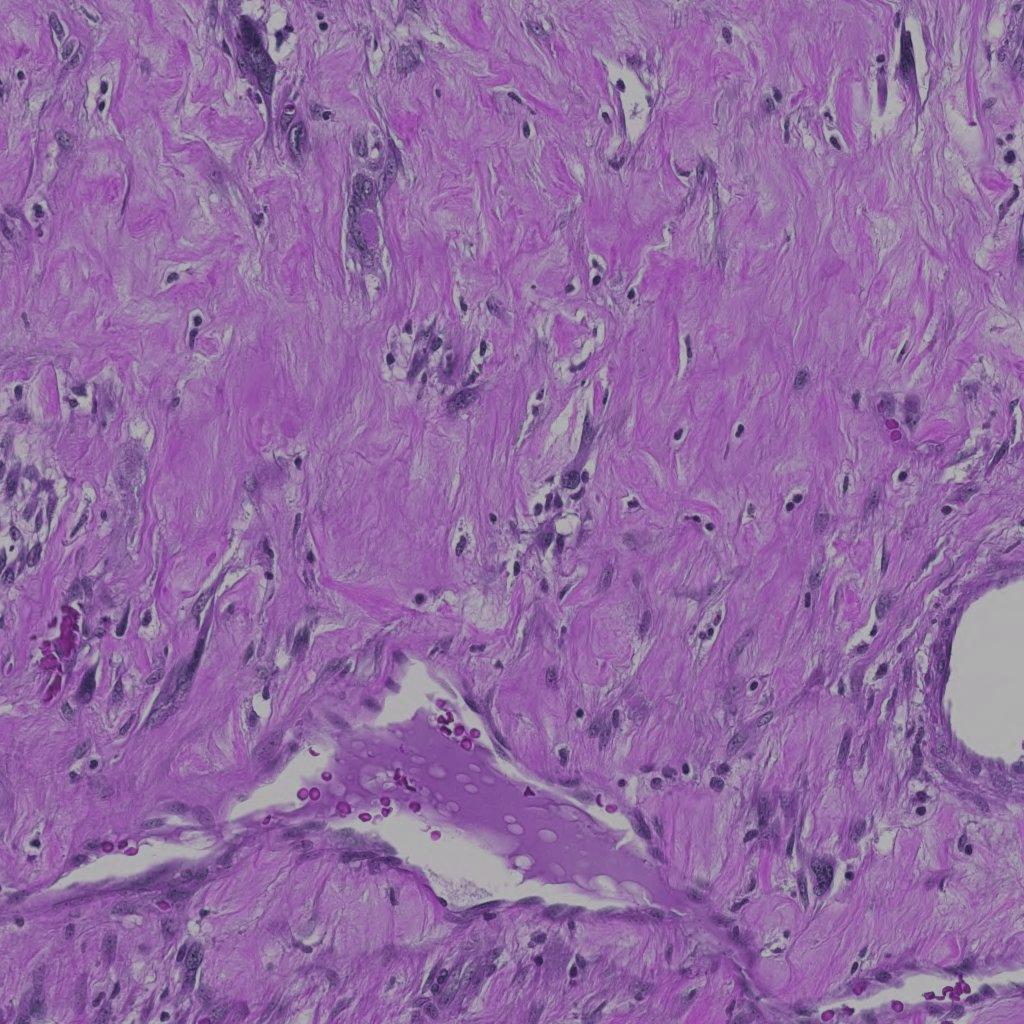
Label: Non-Viable-Tumor